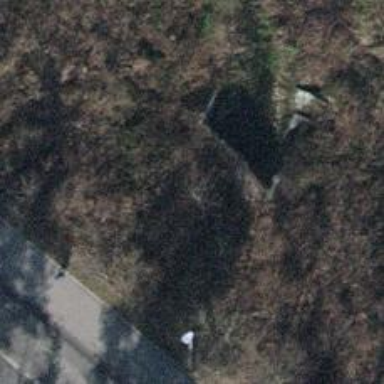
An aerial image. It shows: Culvert tunnel.